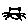
Label: cat